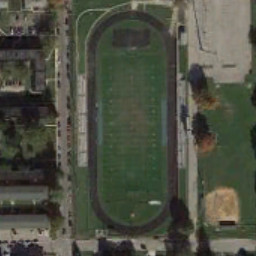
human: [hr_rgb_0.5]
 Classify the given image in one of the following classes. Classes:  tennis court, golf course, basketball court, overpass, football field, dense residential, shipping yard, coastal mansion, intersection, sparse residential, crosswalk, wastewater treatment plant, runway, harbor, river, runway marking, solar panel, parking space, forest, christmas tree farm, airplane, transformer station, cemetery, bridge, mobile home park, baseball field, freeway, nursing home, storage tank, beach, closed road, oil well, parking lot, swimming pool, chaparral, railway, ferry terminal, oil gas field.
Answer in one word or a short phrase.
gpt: football field